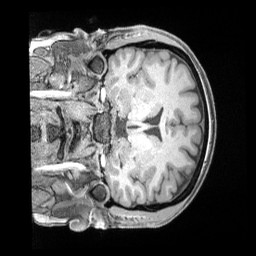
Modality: T1w
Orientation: coronal
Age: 39
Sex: female
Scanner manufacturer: siemens
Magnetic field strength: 3 T
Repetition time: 2 s
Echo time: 0.00211 s